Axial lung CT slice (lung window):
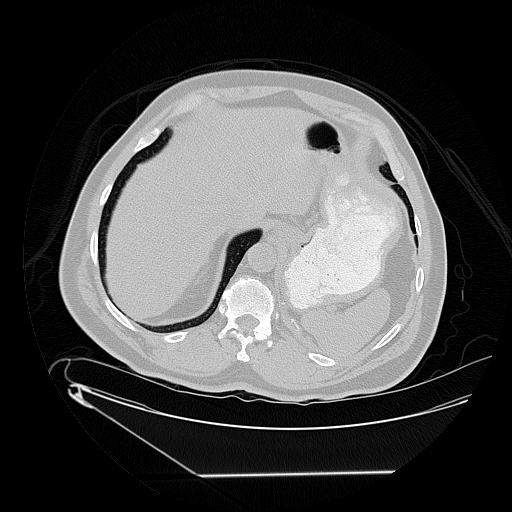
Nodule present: no